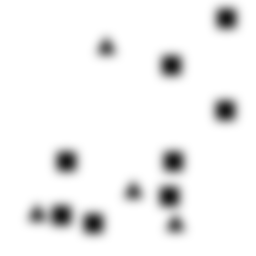
Squares: 8
Triangles: 4
Stars: 0
Total shapes: 12